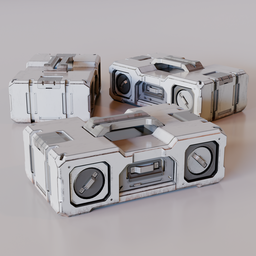
Label: tools